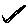
Label: square